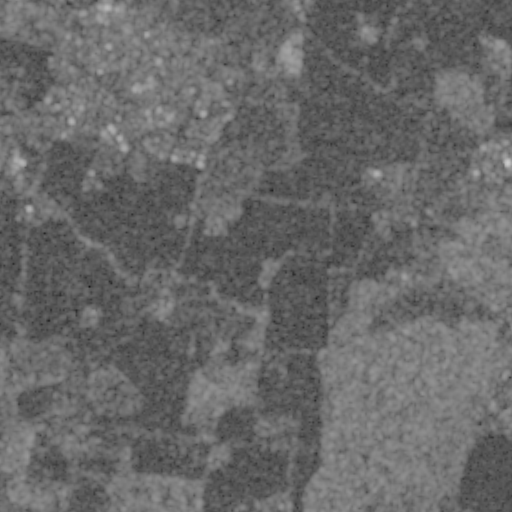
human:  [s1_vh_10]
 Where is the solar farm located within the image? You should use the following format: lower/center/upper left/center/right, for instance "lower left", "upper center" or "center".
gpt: The solar farm is located in the upper left of the image.
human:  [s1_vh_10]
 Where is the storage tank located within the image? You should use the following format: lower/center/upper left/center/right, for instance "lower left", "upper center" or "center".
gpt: The storage tank is located in the upper center of the image.
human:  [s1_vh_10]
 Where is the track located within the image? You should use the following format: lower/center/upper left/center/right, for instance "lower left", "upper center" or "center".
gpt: The track is located in the upper left of the image.
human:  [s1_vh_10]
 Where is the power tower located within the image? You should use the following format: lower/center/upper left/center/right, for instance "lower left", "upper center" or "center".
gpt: There is no power tower in the image.

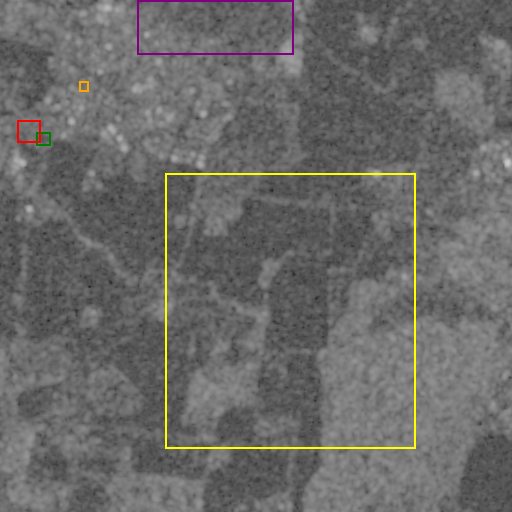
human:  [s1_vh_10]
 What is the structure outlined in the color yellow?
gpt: The structure outlined in yellow is a crop field.
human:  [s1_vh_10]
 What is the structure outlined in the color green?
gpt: The structure outlined in green is a park.
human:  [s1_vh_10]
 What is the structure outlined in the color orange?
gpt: The structure outlined in orange is a parking lot.
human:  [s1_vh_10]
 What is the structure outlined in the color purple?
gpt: The structure outlined in purple is a solar farm.
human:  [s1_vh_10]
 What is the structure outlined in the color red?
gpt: The structure outlined in red is a track.
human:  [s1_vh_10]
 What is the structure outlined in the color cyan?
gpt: There is no cyan outline.